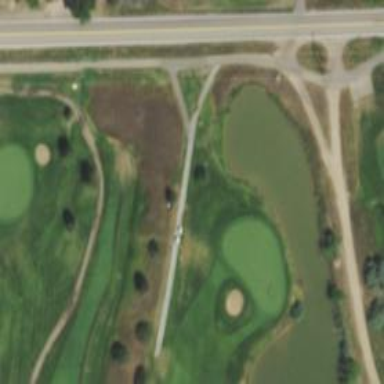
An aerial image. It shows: View of golf hole.